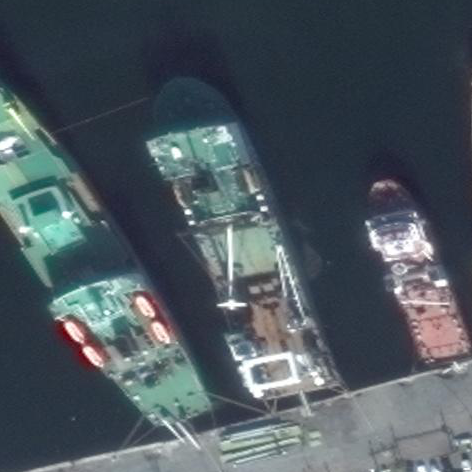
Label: civil